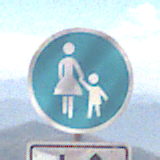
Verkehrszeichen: Gehweg
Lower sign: RichtungsangabeDurchPfeile8
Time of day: Midday
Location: Outdoor (Nature)
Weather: Clear
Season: NotSpecified
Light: Natural